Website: bh-photo
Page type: store-pickup
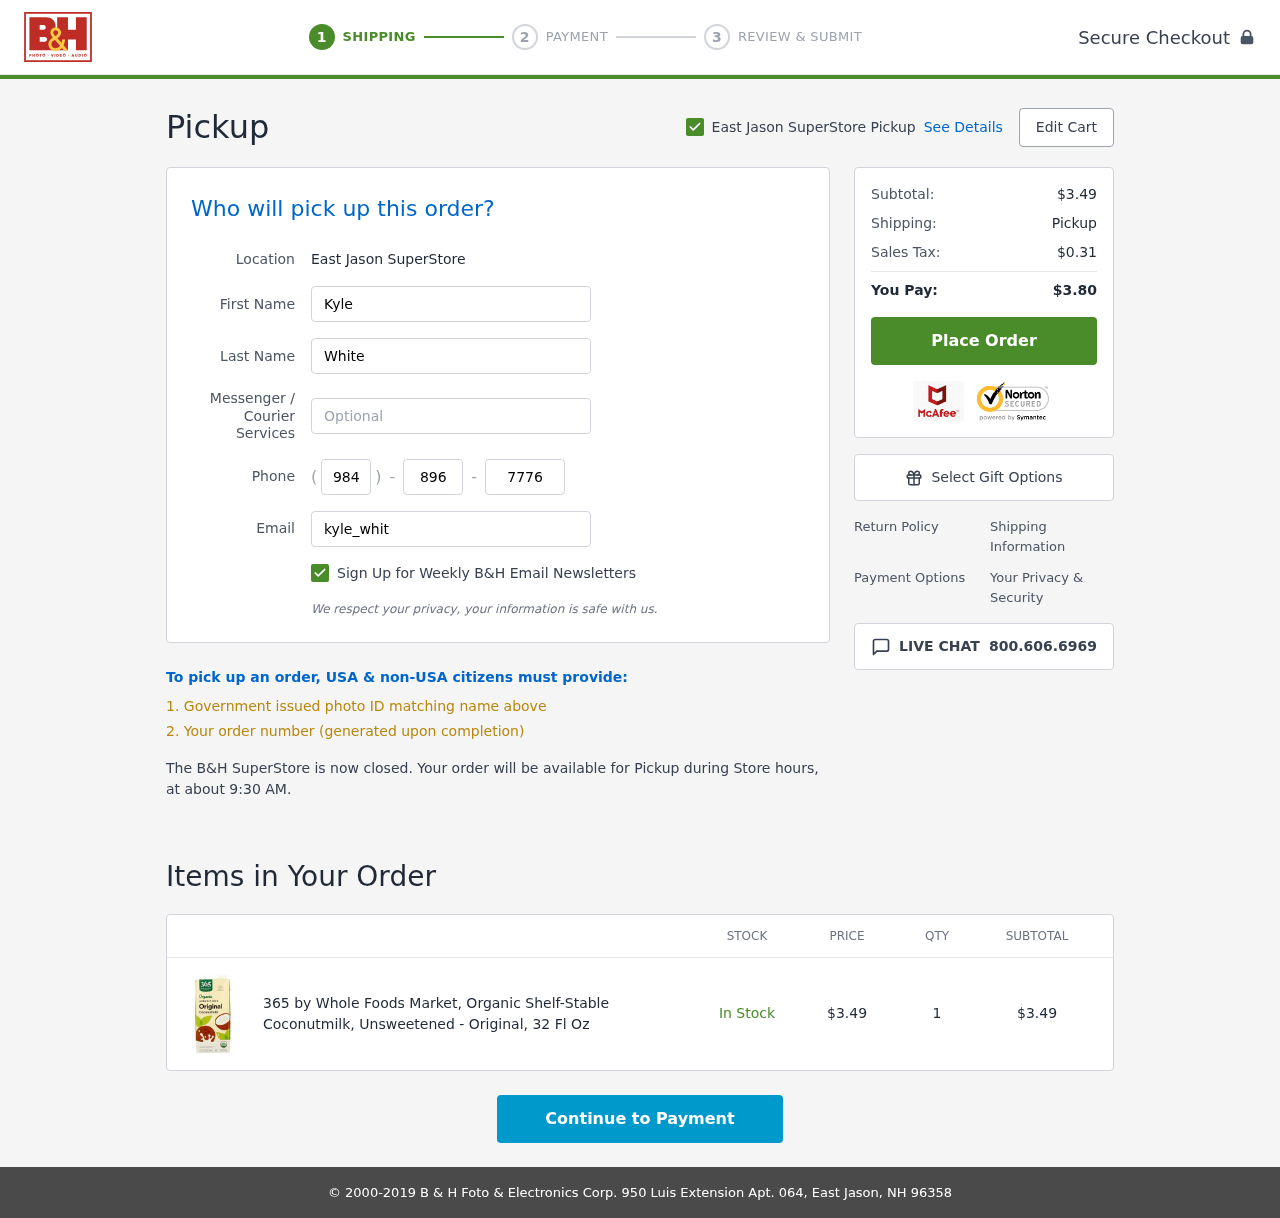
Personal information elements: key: PII_EMAIL
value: kyle_white@gmail.com
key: PII_FIRSTNAME
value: Kyle
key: PII_LASTNAME
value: White
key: PII_LOCATION1_CITY
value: East Jason SuperStore Pickup
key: PII_LOCATION1_CITY
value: East Jason SuperStore
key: PII_PHONE_AREA
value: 984
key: PII_PHONE_PREFIX
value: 896
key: PII_PHONE_SUFFIX
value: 7776
Product elements: key: PRODUCT1_NAME
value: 365 by Whole Foods Market, Organic Shelf-Stable Coconutmilk, Unsweetened - Original, 32 Fl Oz
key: PRODUCT1_PRICE
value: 3.49
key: PRODUCT1_QUANTITY
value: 1
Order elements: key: ORDER_SUBTOTAL
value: $3.49
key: ORDER_TAX
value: $0.31
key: ORDER_TOTAL
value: $3.80